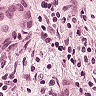
Metastatic tissue present: yes